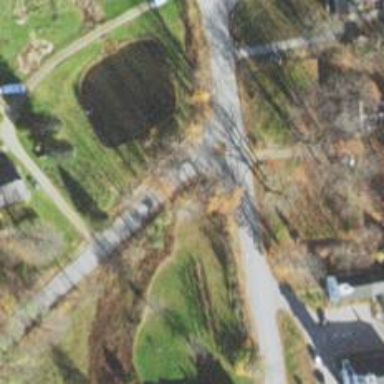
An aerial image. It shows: Park located in historic district.